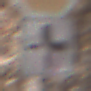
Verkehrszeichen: VerlaufVorfahrtsstrasse4
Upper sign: Stop
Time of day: Midday
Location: Outdoor (Urban)
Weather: PartlyCloudy
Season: NotSpecified
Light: Natural